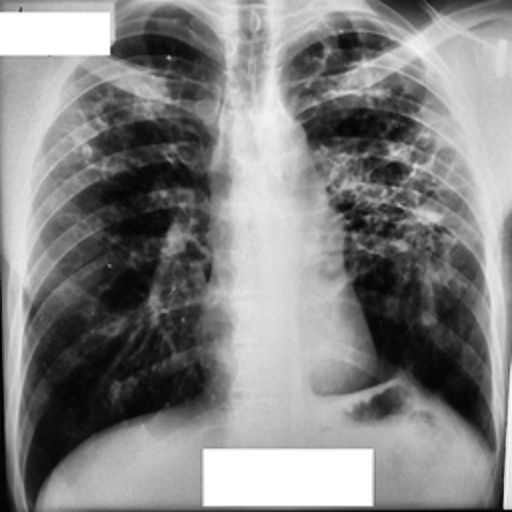
Finding: TUBERCULOSIS